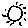
Label: sun